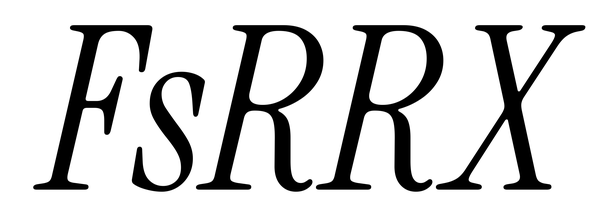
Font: InstrumentSerif-Italic